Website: bh-photo
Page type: account-dashboard
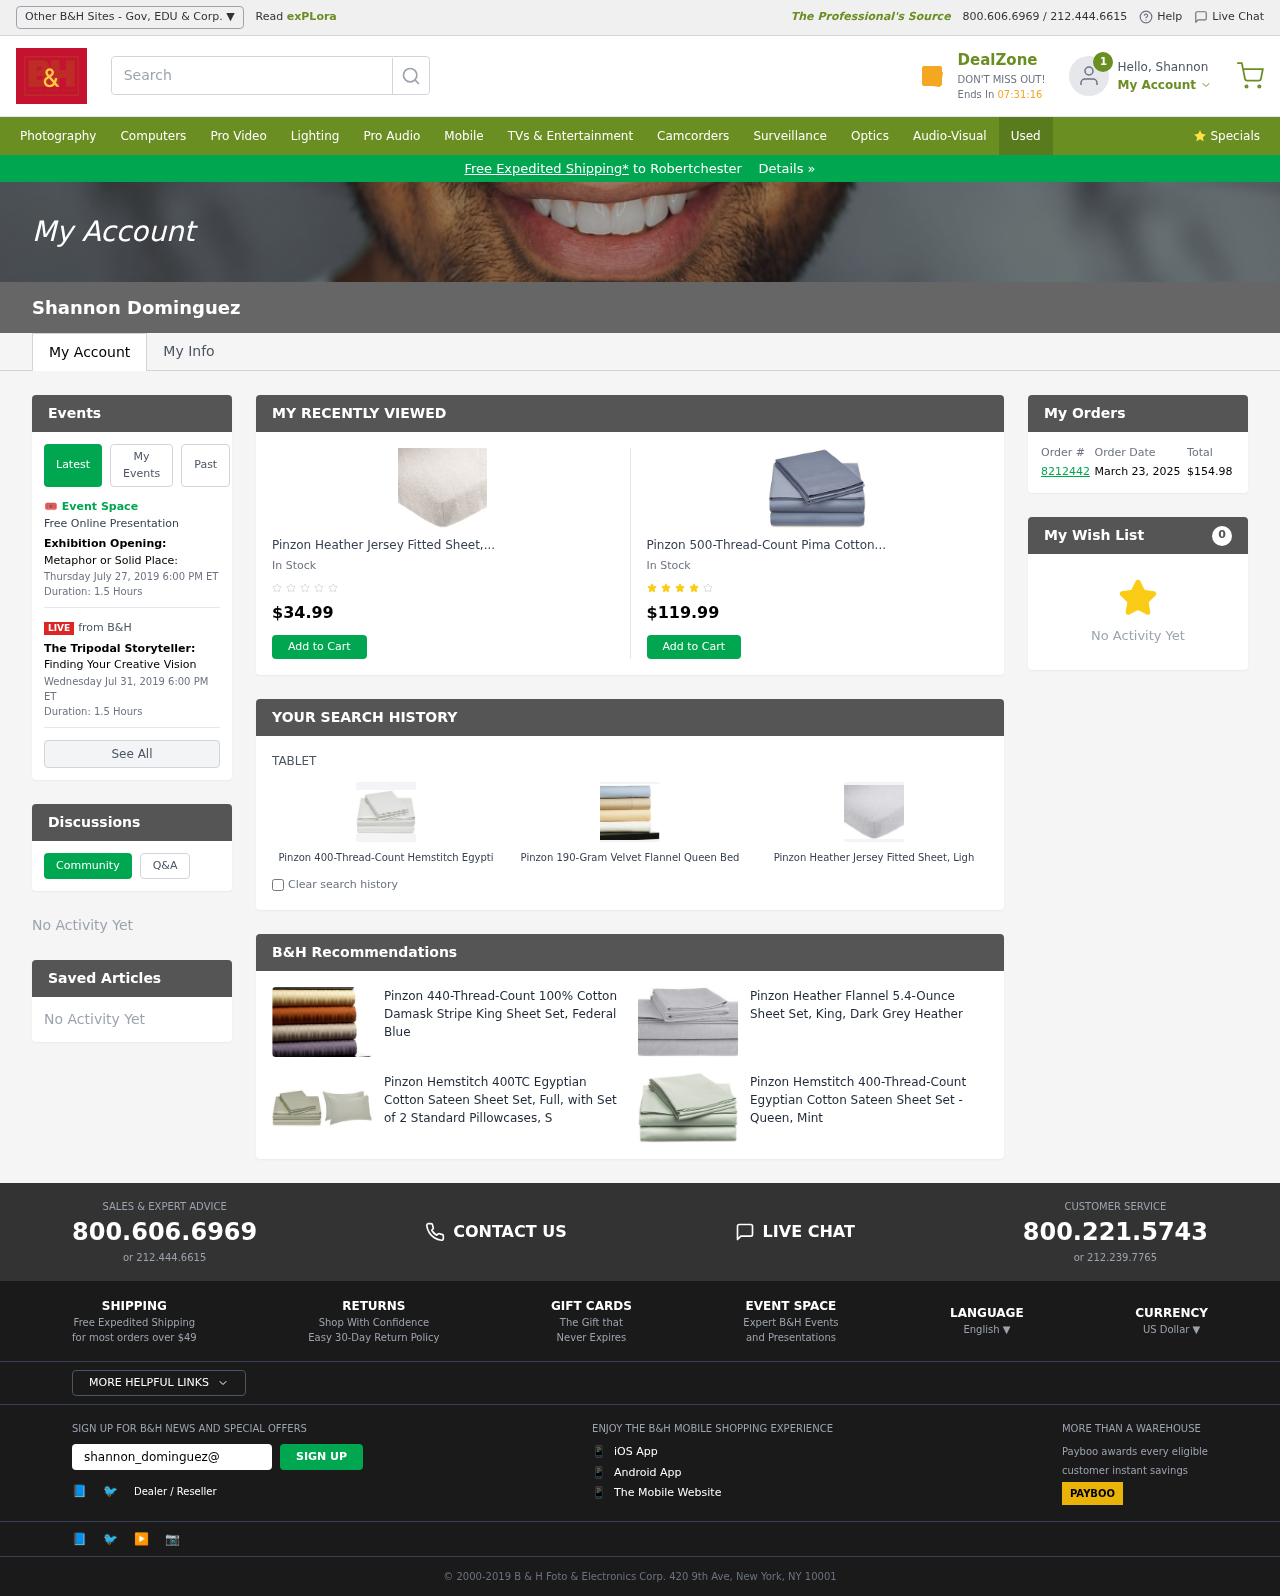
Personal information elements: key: PII_CITY
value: Robertchester
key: PII_EMAIL
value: shannon_dominguez@hotmail.com
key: PII_FIRSTNAME
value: Shannon
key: PII_FULLNAME
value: Shannon Dominguez
Product elements: key: PRODUCT1_NAME
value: Pinzon Heather Jersey Fitted Sheet, Oatmeal Heather, 140 x 200 x 20 cm
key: PRODUCT1_PRICE
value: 34.99
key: PRODUCT2_NAME
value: Pinzon 500-Thread-Count Pima Cotton Sateen Bed Sheet Set
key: PRODUCT2_PRICE
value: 119.99
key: PRODUCT3_NAME
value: Pinzon 400-Thread-Count Hemstitch Egyptian Cotton Bed Sheet Set
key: PRODUCT4_NAME
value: Pinzon 190-Gram Velvet Flannel Queen Bed Sheet Set, Taupe
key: PRODUCT5_NAME
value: Pinzon Heather Jersey Fitted Sheet, Light Gray Heather, 140 x 190 x 30 cm
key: PRODUCT6_NAME
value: Pinzon 440-Thread-Count 100% Cotton Damask Stripe King Sheet Set, Federal Blue
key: PRODUCT7_NAME
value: Pinzon Heather Flannel 5.4-Ounce Sheet Set, King, Dark Grey Heather
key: PRODUCT8_NAME
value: Pinzon Hemstitch 400TC Egyptian Cotton Sateen Sheet Set, Full, with Set of 2 Standard Pillowcases, S
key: PRODUCT9_NAME
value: Pinzon Hemstitch 400-Thread-Count Egyptian Cotton Sateen Sheet Set - Queen, Mint
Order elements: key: ORDER_ID
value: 8212442
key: ORDER_DATE
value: March 23, 2025
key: ORDER_TOTAL
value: $154.98
Other elements: key: WISHLIST_COUNT
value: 0